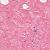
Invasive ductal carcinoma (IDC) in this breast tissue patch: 0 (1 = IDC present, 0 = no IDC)